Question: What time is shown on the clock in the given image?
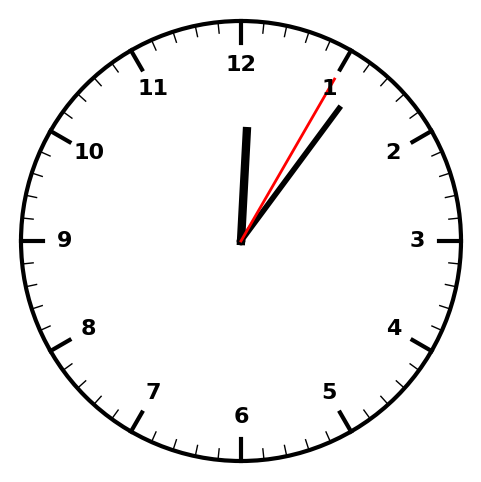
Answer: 12:06:05